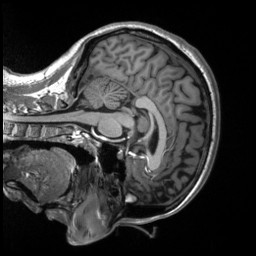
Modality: T1w
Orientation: sagittal
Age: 27
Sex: male
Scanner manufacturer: siemens
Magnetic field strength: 3 T
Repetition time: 2.53 s
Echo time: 0.00219 s